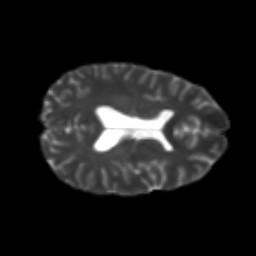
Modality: T2w
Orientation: axial
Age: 24
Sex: female
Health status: healthy
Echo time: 0.074 s